Interaction volume radius: 5 \u00c5
Interaction volume height: 20 \u00c5
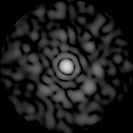
Disorder parameter: 0.8311